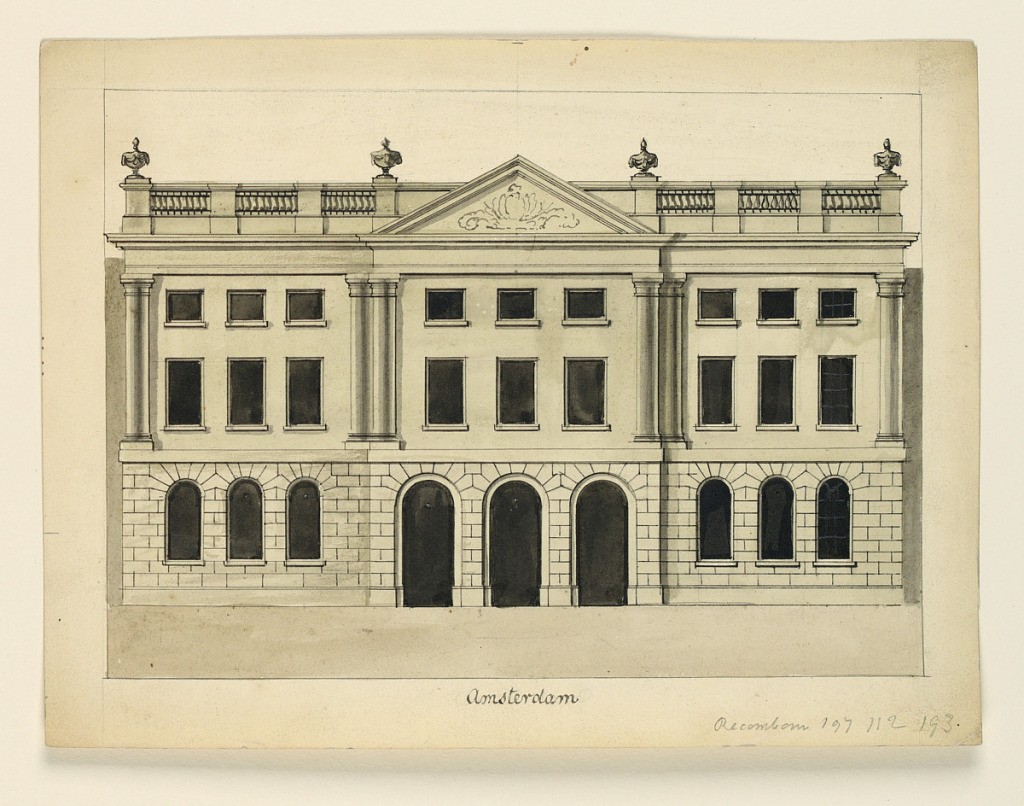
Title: Elevation of the Facade of a Theater, Amsterdam
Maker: Cesare Recanatini, Italian, 1823–1893
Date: ca. 1860
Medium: Pen and gray washes on cream-colored paper
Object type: Drawing
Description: Horizontal rectangle. Two storied Palladian structure above a rustricated basement story. Roof broken by pediment and topped by balustrade with urns.